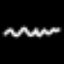
Label: squiggle